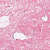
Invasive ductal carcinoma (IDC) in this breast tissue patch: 0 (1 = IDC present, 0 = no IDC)